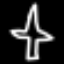
Label: airplane